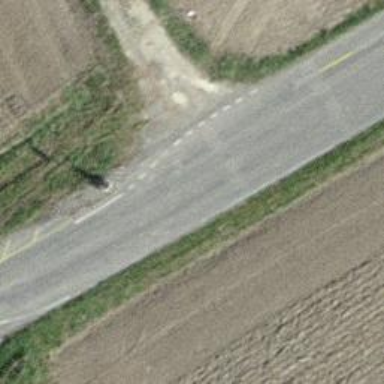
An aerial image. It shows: Tertiary road with asphalt surface.